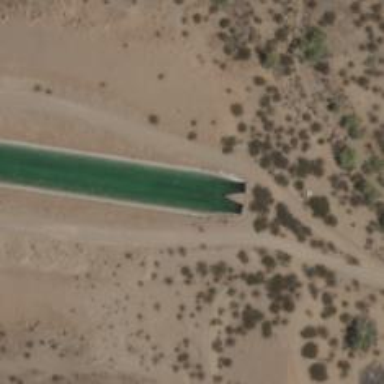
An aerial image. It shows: Culvert tunnel for water canal.